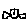
Label: car